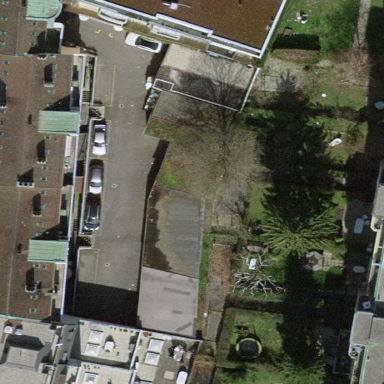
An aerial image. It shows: Group of garages.